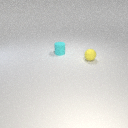
small yellow rubber sphere to the right of small cyan rubber cylinder